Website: apple
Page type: customer-info-address
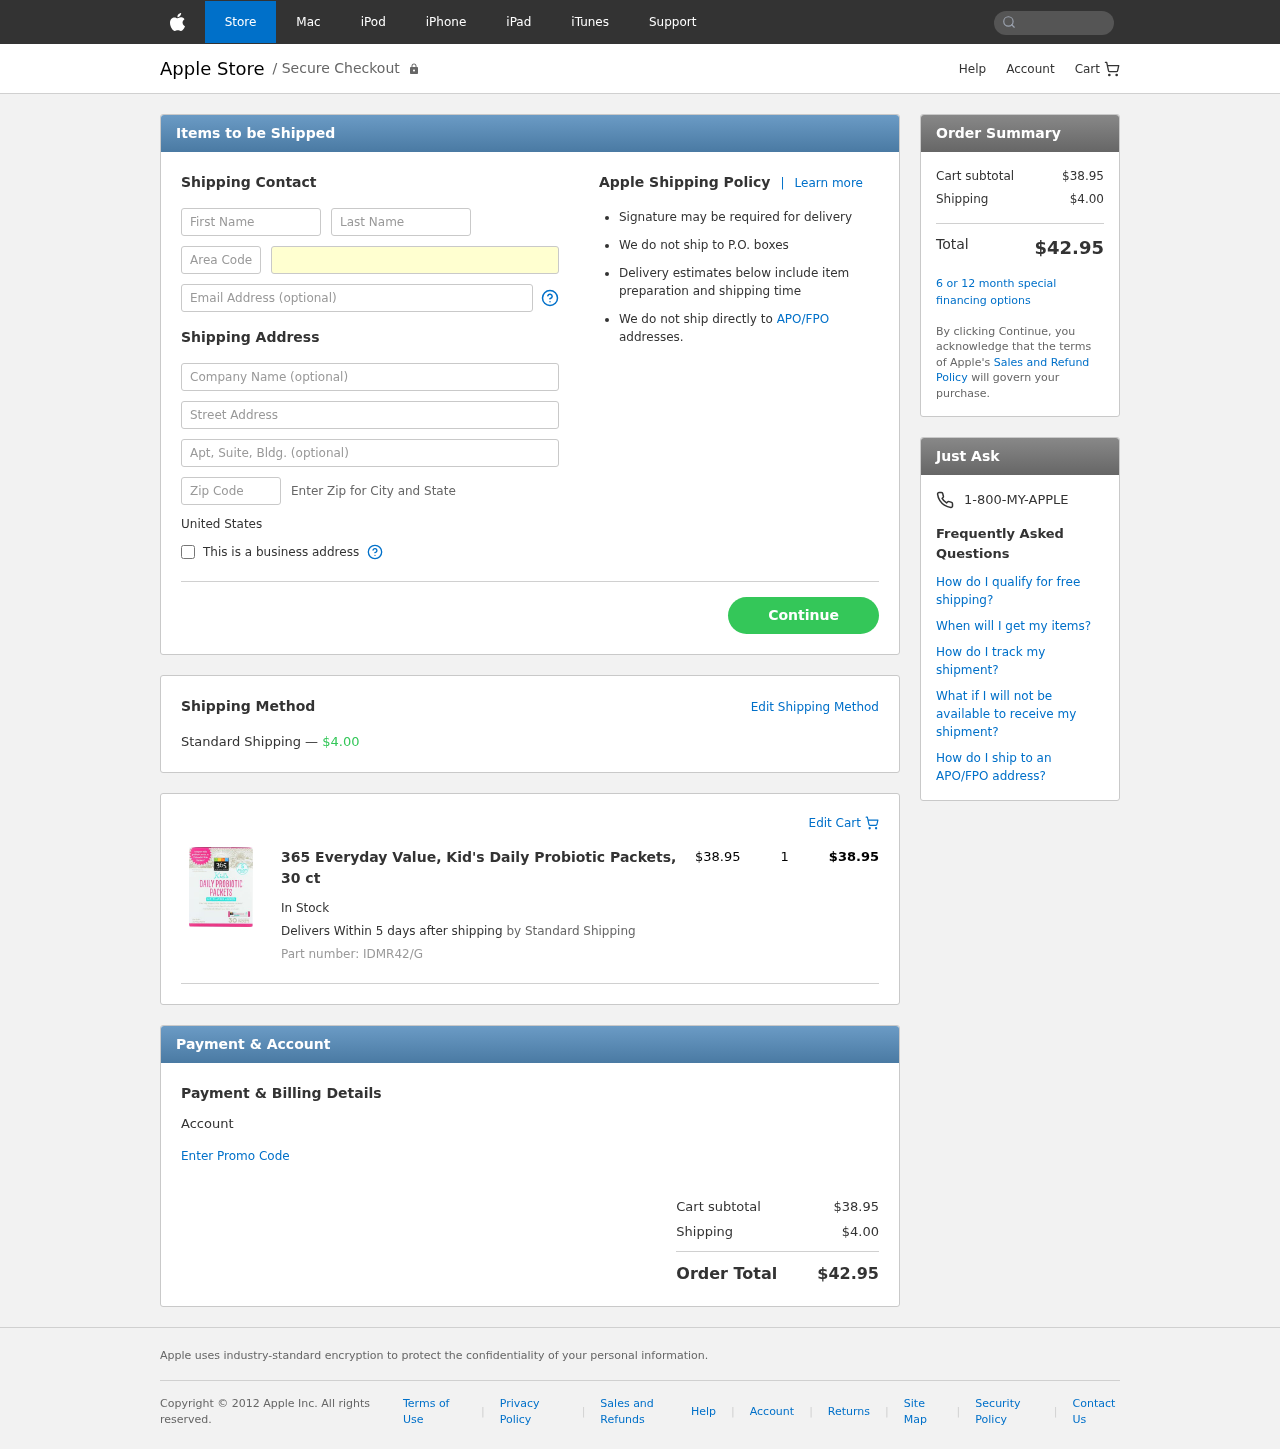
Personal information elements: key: PII_COUNTRY
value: United States
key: PII_FIRSTNAME
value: William
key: PII_LASTNAME
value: Gordon
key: PII_PHONE_AREA
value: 723
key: PII_PHONE_LINE
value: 9321
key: PII_EMAIL
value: william_gordon@yahoo.com
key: PII_COMPANY
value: Duarte, Gibson and Curtis
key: PII_STREET
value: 716 John Ridge
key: PII_POSTCODE
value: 14415
Product elements: key: PRODUCT1_NAME
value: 365 Everyday Value, Kid's Daily Probiotic Packets, 30 ct
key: PRODUCT1_PRICE
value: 38.95
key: PRODUCT1_QUANTITY
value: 1
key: PRODUCT1_SKU
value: IDMR42/G
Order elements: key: ORDER_SHIPPING_COST
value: $4.00
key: ORDER_ITEM_TOTAL
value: $38.95
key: ORDER_SUBTOTAL
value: $38.95
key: ORDER_TOTAL
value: $42.95